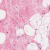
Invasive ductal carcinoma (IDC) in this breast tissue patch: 0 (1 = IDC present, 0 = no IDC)